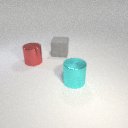
large cyan metal cylinder to the right of large red metal cylinder